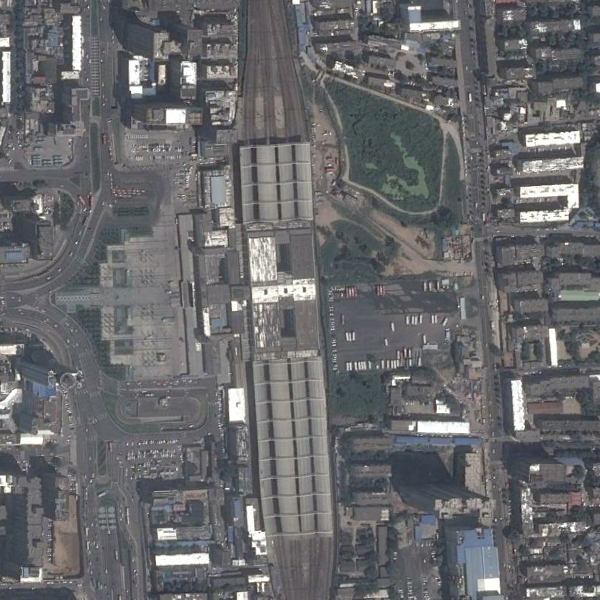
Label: RailwayStation